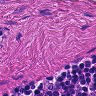
Metastatic tissue present: no